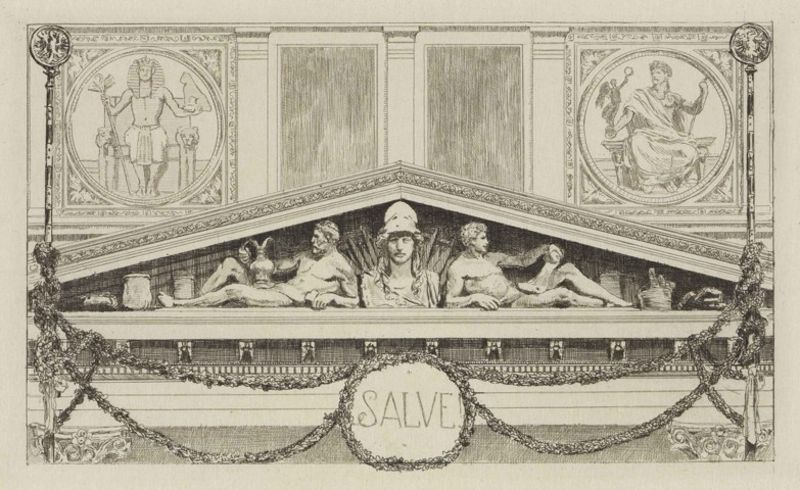
Titel: Portalgiebel und zwei Fresken
Künstler: Max Klinger
Standort: Karlsruhe
Institution: Staatliche Kunsthalle Karlsruhe
Schlagwörter: adler, akt, gott, kampf, mann, nackt, schatten, weiß, akte, dreieck, menschen, grau, männer, schmuck, schwarz, skizze, säule, säulen, zeichnung, dach, gebäude, haus, beige, gelage, trinken, architektur, barock, falten, gesicht, stein, figur, gewand, schnur, personen, blatt, girlande, front, kreis, rund, amphore, engel, krug, ranken, skulptur, statue, vase, relief, topf, schrift, bilder, liegen, fassade, wüste, giebel, grafik, graphik, pilaster, figuren, kaiser, könig, thron, dekoration, wein, spitz, detail, symmetrie, inschrift, büste, dekor, lesen, ornamente, verzierung, korb, stuck, balken, nackte, liegend, striche, foto, fotografie, katze, nacktheit, gefäß, alter, antike, symmetrisch, druck, schwarzweiss, stich, text, waffen, soldat, kreise, bleistift, kugel, helm, herrscher, entwurf, kranz, göttin, architrav, rom, kapitell, girlanden, fries, dreiecksgiebel, portal, römer, wappen, sims, gesims, skulpturen, krüge, statuen, medallion, antik, griechen, götter, zeus, griechisch, krieger, romanik, griechenland, plan, könige, tempel, löwe, kränze, siegel, jupiter, kupferstich, reliefs, mars, athene, gruß, masswerk, römisch, athena, bund, germania, ägyptisch, ägypten, got, gemütlich, ägypter, tympanon, latein, first, caesar, tondi, okolus, rondo, schwrz, adonis, bündnis, masswer, frise, freimaurer, reichsadler, schwazr, pharao, cesar, ceasar, salve, illuminaten, skulptir, masswek, ramses, meschne, römische antike, ra, illuminati, ägyptischer gott, zwiebelkopf, medllion, propylaen, goldenes dreieck, phi, salve!, ägyttisch, pharaoh, pkatze, gibes